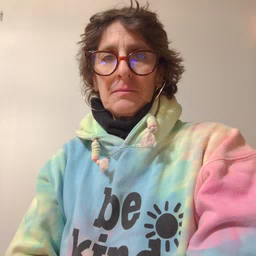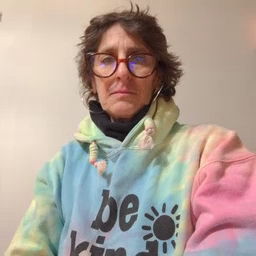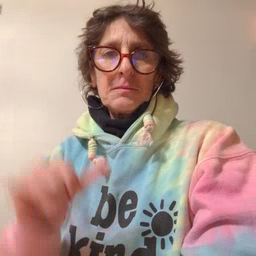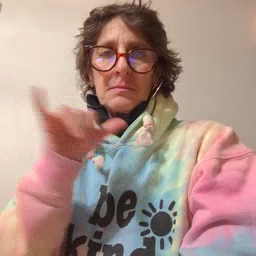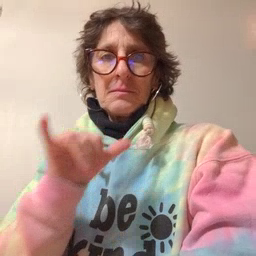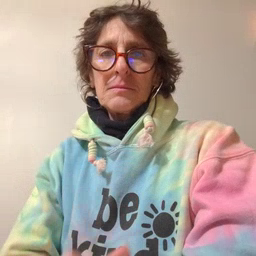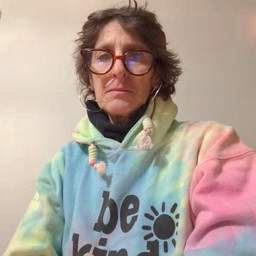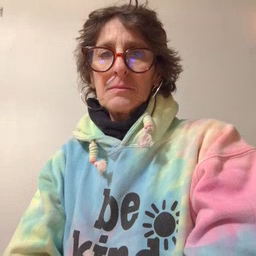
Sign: same